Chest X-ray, AP view. Patient: 17 years old, sex F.
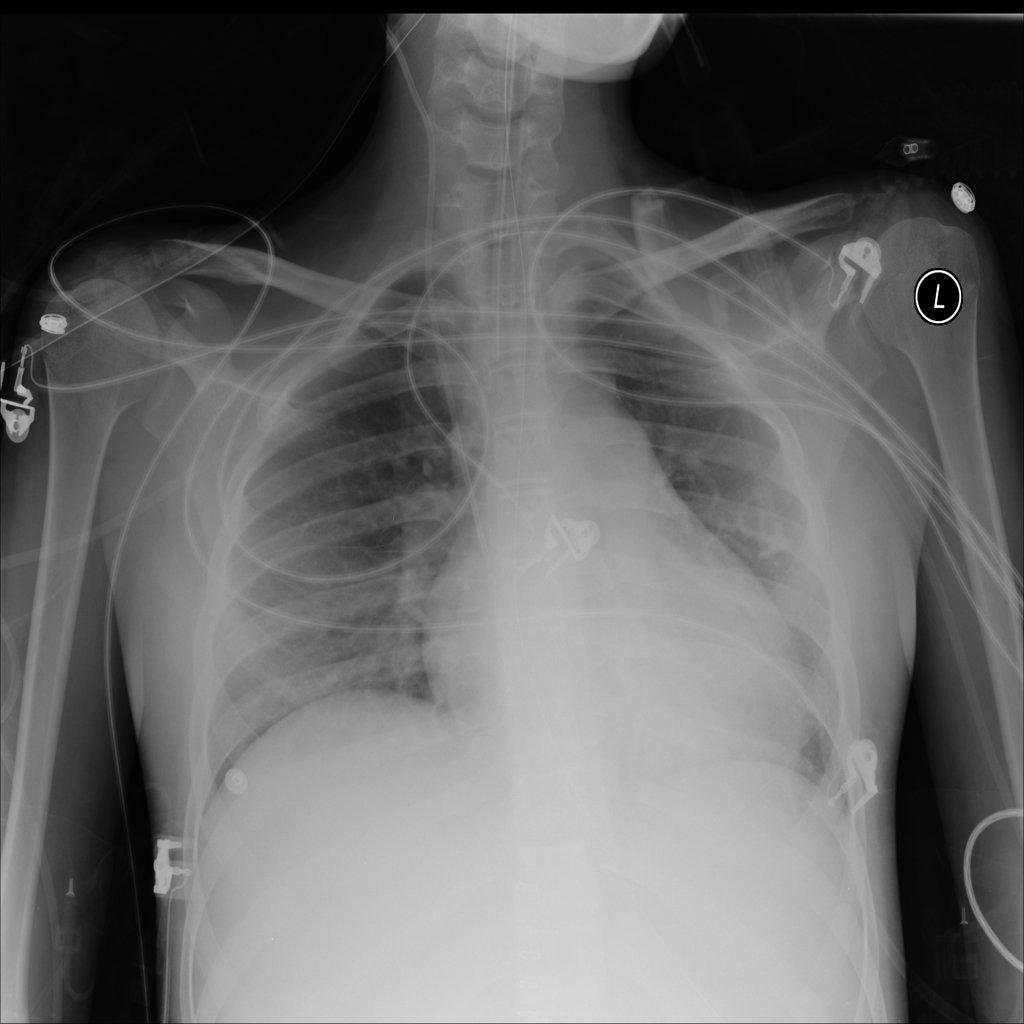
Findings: No Finding